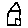
Label: house